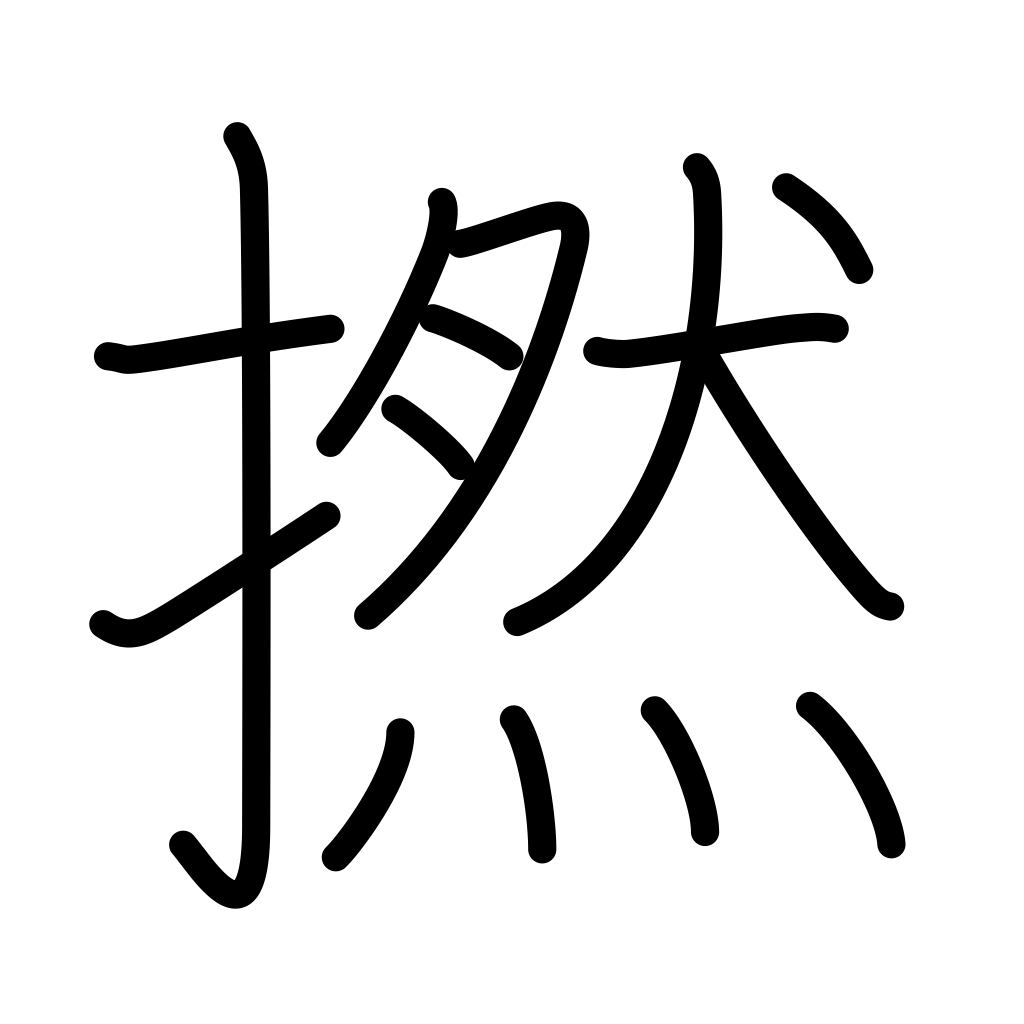
Meaning: twist, twine, kinky